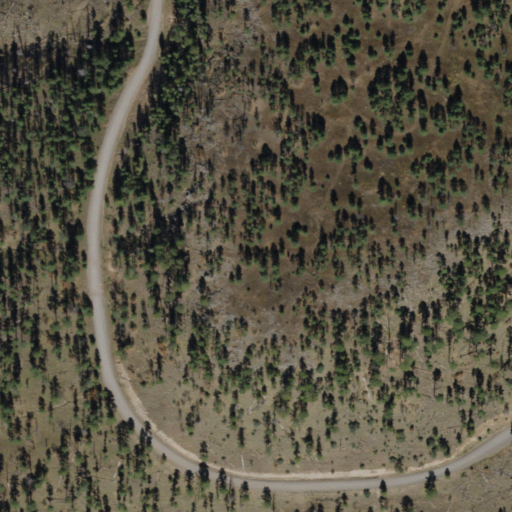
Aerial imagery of mountain in Arizona named Wildcat Point containing evergreen forest and shrub